Question:
Basically, I want to to enter a number like 7 and get 7 cells in one column that are 1,2,3,4,5,6,7 (my imgur picture shows what I want to do)
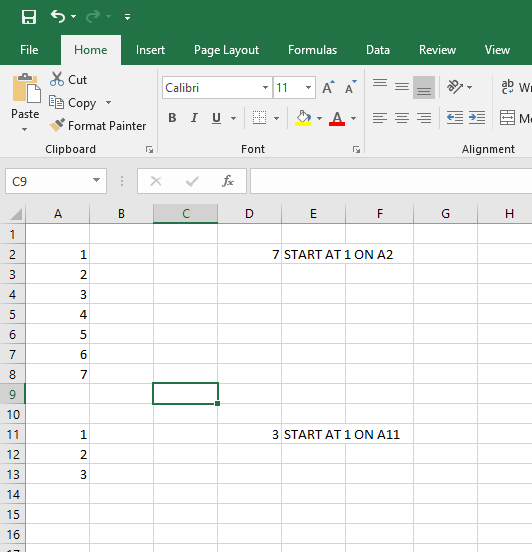
Answer: In enter:
'''
=IF(ROWS($1:1)>$D$2,"",ROWS($1:1))
'''
and copy downward. If we change the value in , the number of filled cells in column will grow or shrink.